Field crop: maize
Growth stage: 2
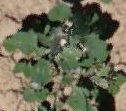
Species: chenopodium